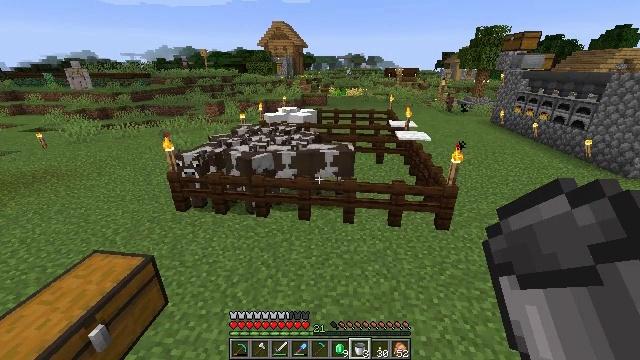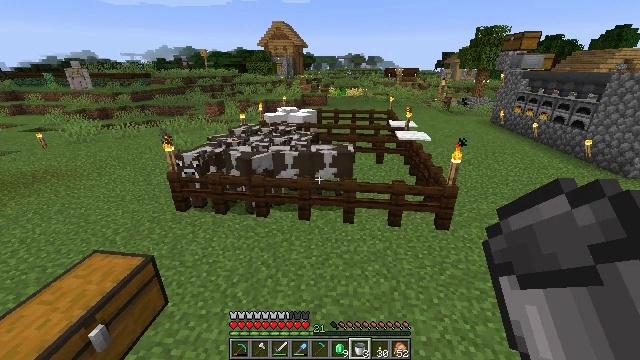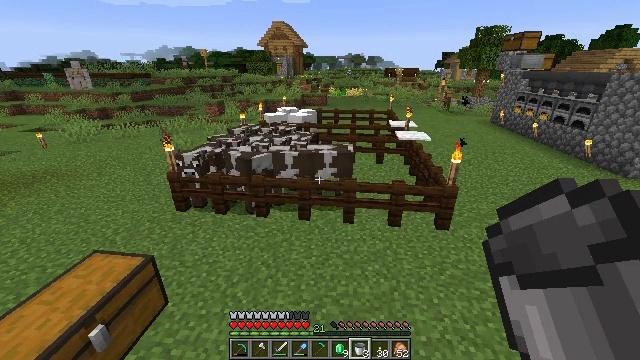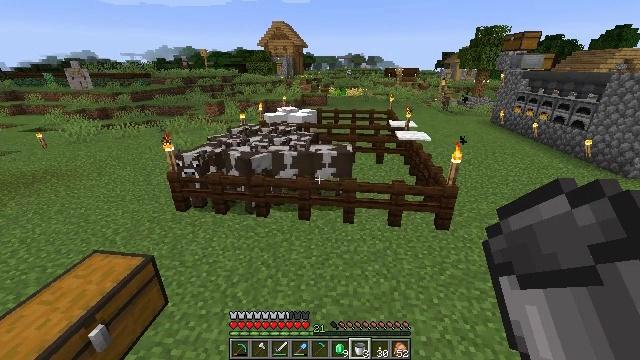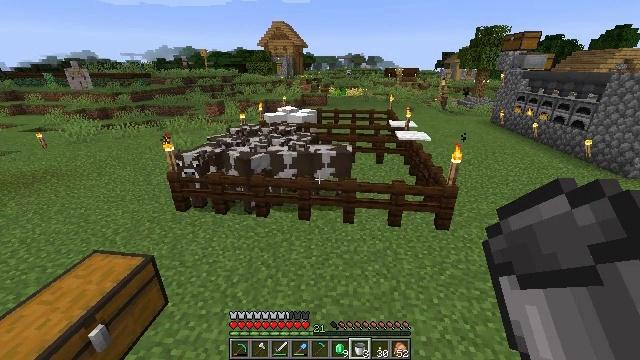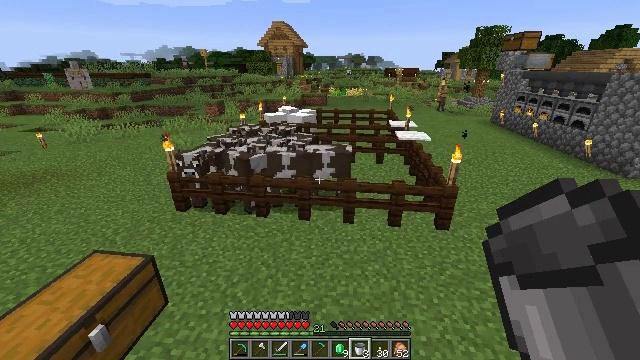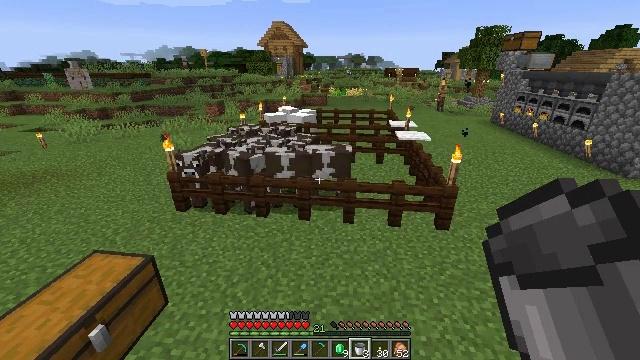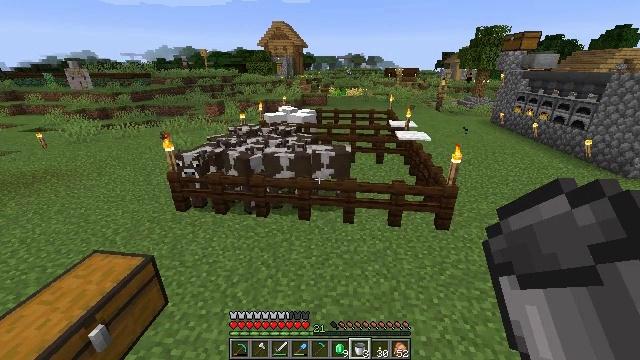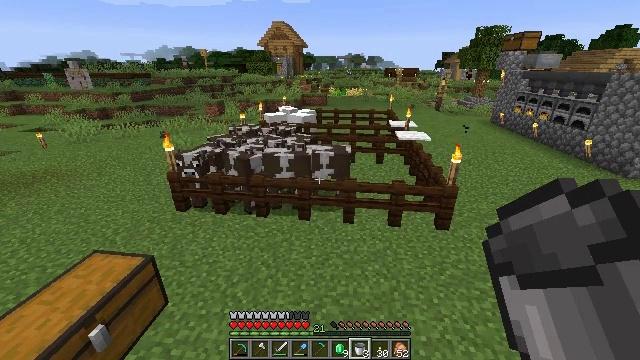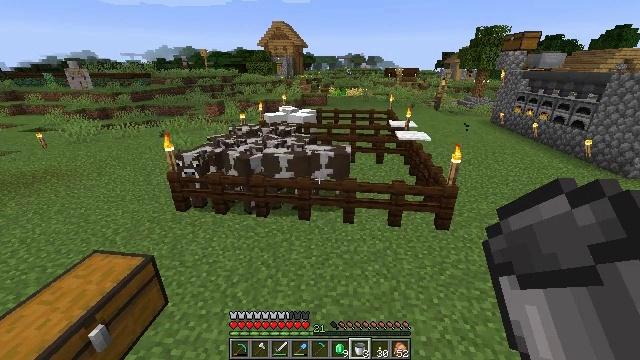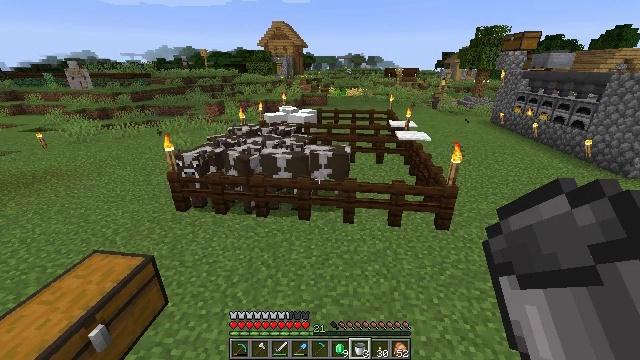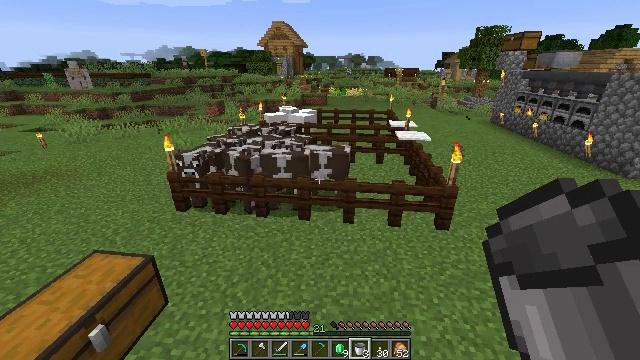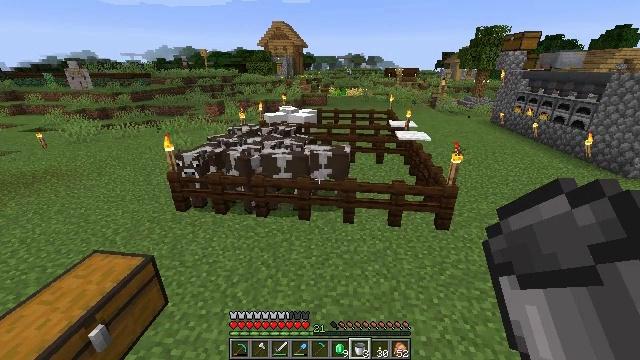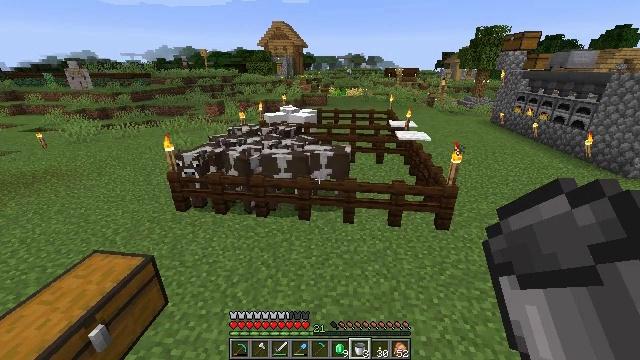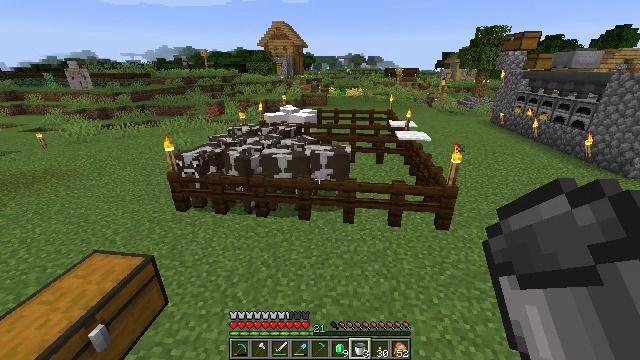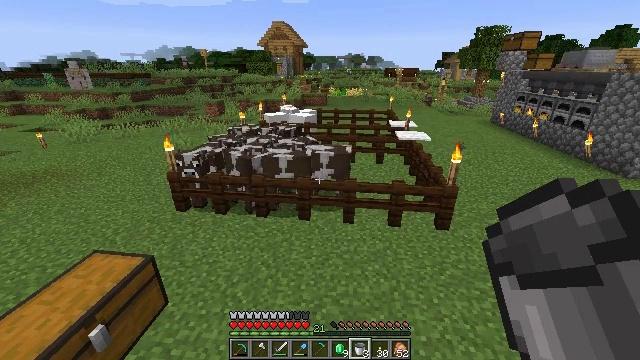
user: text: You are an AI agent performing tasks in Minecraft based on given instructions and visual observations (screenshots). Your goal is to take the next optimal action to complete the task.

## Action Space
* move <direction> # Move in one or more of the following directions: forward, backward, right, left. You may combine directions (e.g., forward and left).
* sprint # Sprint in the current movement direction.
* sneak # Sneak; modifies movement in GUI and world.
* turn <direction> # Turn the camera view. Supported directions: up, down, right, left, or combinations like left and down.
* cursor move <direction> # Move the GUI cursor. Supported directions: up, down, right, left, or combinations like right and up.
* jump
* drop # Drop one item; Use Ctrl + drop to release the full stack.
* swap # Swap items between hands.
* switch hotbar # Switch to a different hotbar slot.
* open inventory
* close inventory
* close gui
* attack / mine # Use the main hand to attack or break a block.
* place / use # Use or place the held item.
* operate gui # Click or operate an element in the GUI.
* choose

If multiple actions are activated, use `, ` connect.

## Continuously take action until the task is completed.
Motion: motion action
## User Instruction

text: Convert gold ingot into gold nugget.
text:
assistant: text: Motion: no_op
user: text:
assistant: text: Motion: no_op
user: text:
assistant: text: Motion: no_op
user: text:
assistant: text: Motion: no_op
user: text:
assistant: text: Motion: no_op
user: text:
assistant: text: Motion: no_op
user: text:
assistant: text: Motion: no_op
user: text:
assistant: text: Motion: no_op
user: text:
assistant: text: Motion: no_op
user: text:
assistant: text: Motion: no_op
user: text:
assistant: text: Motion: no_op
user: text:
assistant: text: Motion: no_op
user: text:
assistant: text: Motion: no_op
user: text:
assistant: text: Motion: no_op
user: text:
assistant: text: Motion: no_op
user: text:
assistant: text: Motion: no_op
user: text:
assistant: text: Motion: no_op
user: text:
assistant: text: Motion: no_op
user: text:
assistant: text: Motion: no_op
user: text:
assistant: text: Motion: no_op
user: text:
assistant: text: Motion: no_op
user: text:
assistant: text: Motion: no_op
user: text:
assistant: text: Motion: no_op
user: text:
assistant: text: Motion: no_op
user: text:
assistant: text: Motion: no_op
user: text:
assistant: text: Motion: no_op
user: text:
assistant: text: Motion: no_op
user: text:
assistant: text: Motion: no_op
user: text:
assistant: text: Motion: no_op
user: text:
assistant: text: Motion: no_op